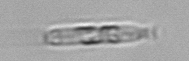
Label: Cerataulina_pelagica